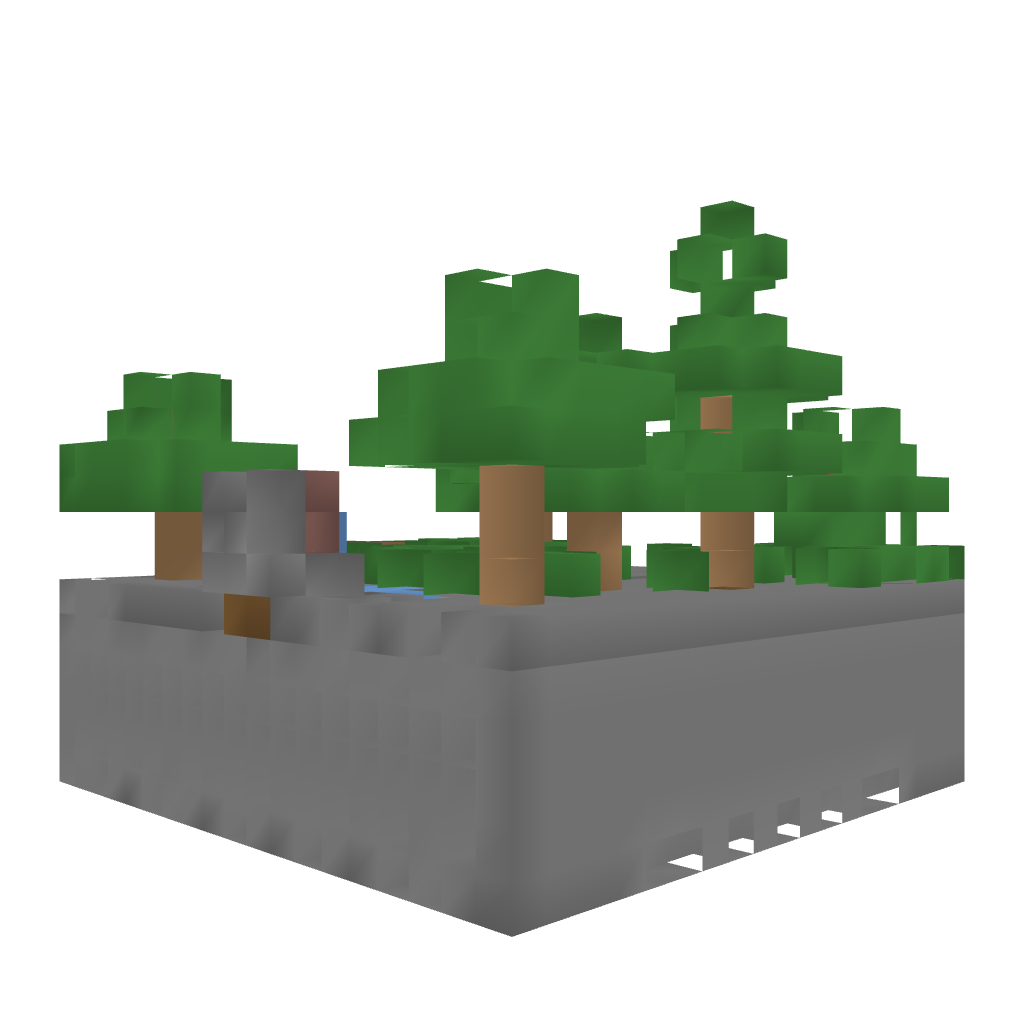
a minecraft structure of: In Memory Of Steve Garden bad low quality